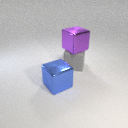
large purple metal cube above large gray rubber cube